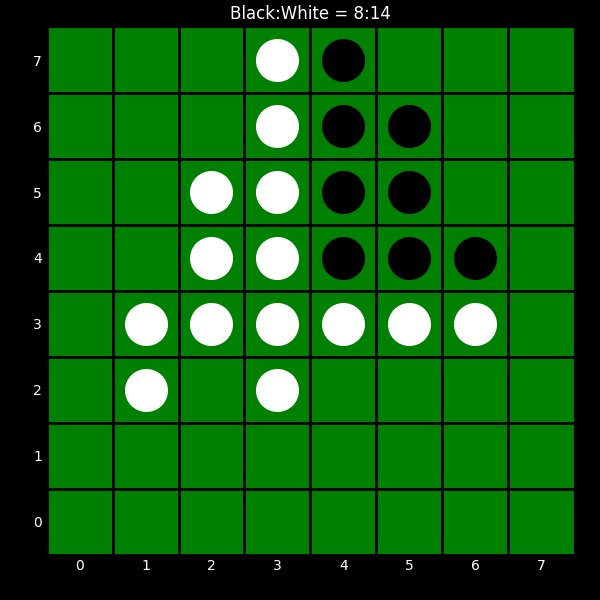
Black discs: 8
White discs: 14